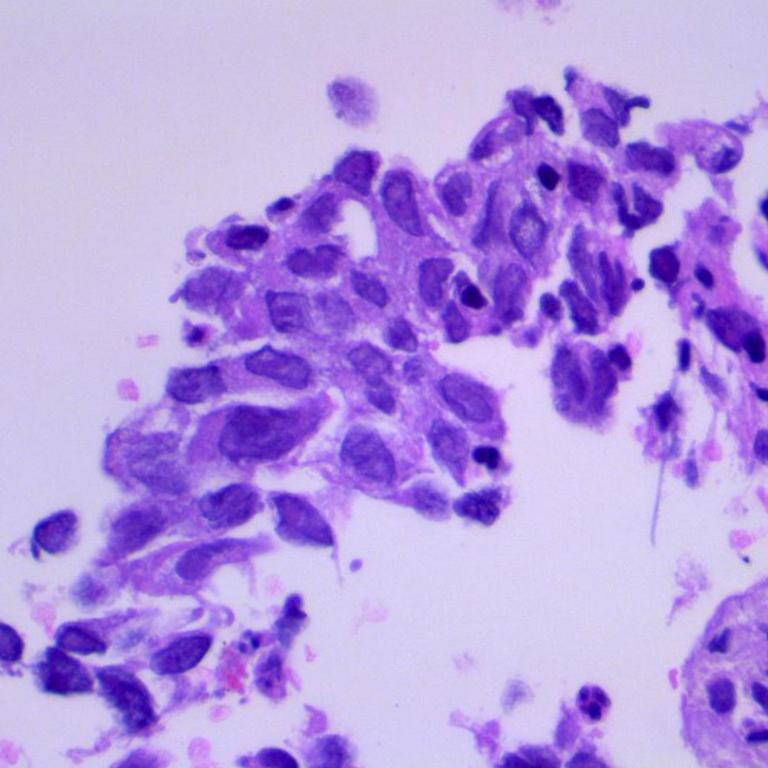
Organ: lung
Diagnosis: adenocarcinomas